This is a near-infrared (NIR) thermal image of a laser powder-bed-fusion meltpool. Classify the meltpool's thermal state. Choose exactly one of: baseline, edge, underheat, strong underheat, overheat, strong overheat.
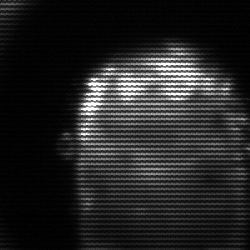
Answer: baseline